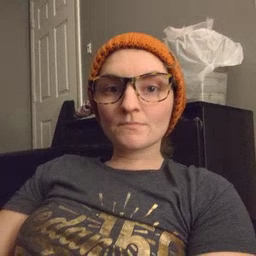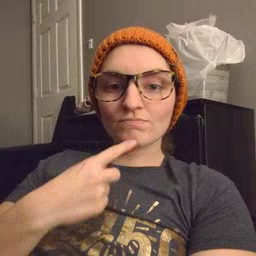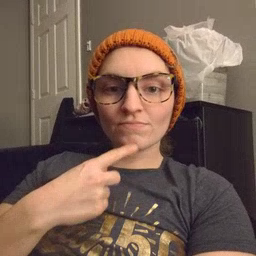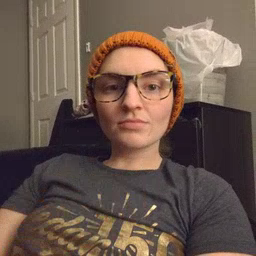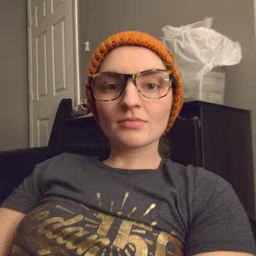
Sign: chin